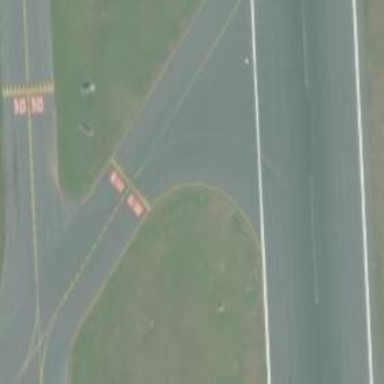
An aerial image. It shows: View of taxiway at the airport.